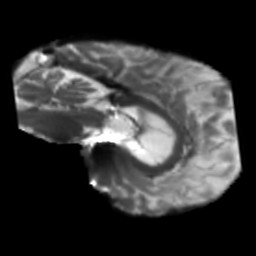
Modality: T2w
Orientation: sagittal
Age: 75
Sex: male
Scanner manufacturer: siemens
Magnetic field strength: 3 T
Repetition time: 5.47 s
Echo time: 0.0854 s